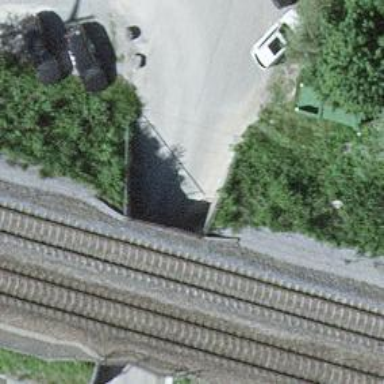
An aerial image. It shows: Retaining wall.